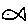
Label: fish